Aerial crown-view tile of a tropical tree (Barro Colorado Island, Panama), acquired 20241216:
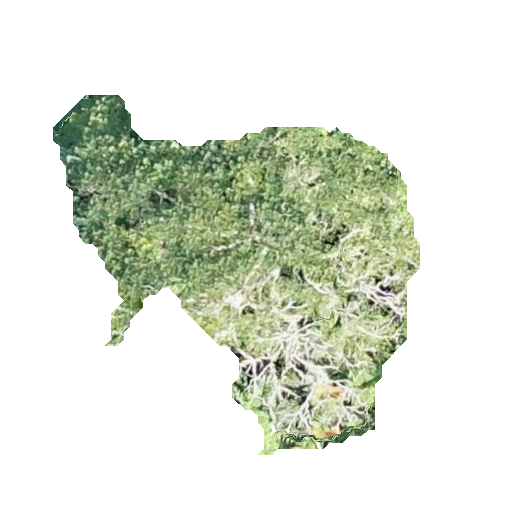
Species: Jacaranda copaia
GBIF accepted scientific name: Jacaranda copaia
Crown area: 112.645 m²